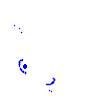
Particle: kaon